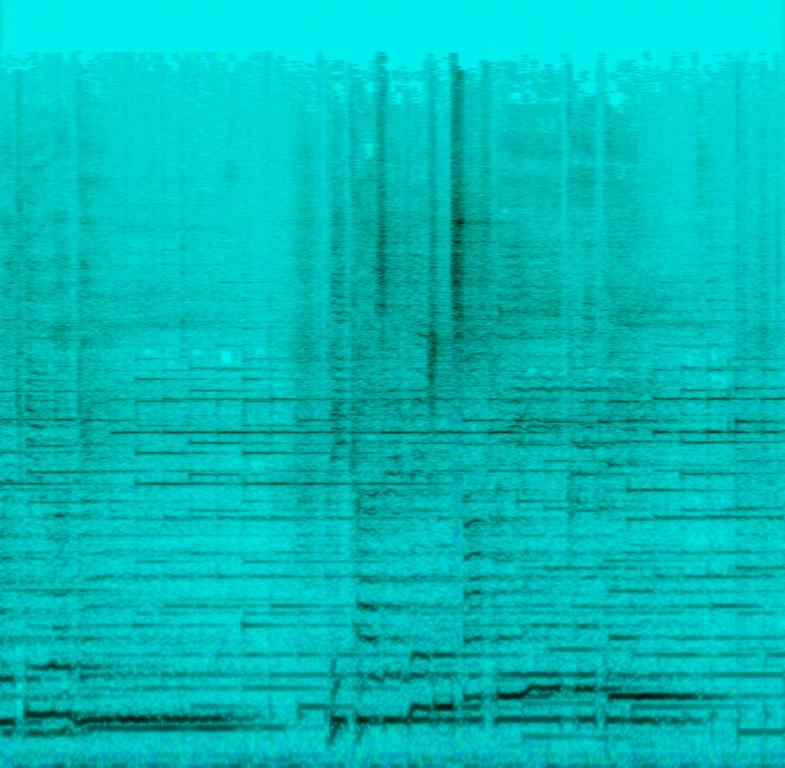
A male vocalist sings this retro classic melody. The tempo is slow with a melodious electric guitar lead, soft acoustic guitar accompaniment and subtle bass complimenting the soft vocals and backup. The song is mellow, melancholic, pensive, insightful, euphonious, dulcet and soothing. There is a sound of static in the background. This song is classic Rock.